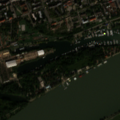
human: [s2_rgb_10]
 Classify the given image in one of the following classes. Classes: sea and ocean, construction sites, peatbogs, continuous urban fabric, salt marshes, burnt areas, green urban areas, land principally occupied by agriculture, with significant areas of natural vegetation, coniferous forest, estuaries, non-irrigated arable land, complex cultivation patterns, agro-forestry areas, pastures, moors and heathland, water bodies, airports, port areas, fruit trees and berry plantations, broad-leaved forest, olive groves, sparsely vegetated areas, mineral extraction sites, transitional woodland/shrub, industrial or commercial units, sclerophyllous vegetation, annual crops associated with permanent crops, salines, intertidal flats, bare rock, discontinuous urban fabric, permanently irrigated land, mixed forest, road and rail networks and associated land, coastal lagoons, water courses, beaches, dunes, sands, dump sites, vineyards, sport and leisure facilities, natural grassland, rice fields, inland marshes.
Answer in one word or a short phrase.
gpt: discontinuous urban fabric, industrial or commercial units, green urban areas, transitional woodland/shrub, water courses